Question: This is a heatmap showing the profit of each employee (rows) for different tasks (columns). Task 1 requires exactly 2 people; Task 2 requires exactly 1 person; Task 3 requires exactly 1 person; Task 4 requires exactly 3 people; Task 5 requires exactly 2 people. Under the constraint that each task must have exactly the required number of people, what is the maximum total profit achievable by assigning employees? Note: All profit values are multiples of 10. Each task's total profit is the sum of the profits contributed by one or more people assigned to that task; not every task must be completed. Each person can be assigned to at most one task.
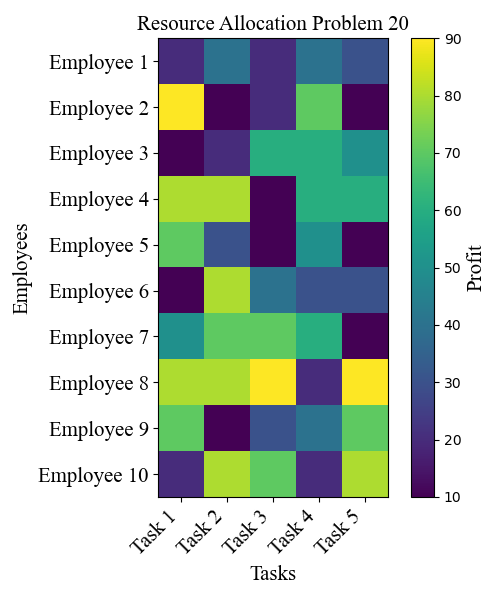
Answer: 660